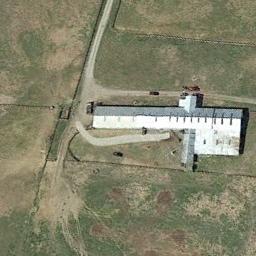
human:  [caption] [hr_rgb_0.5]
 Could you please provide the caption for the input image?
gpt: One road is next to the sparse residential .

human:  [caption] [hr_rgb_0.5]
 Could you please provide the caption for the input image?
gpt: The sparse residential is on the grass next to a road .

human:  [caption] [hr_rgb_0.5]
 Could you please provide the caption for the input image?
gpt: There are several houses on the grass, And behind them are lush woods .

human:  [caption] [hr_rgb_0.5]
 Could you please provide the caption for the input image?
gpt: A house in a sparse residential area surrounded by open spaces .

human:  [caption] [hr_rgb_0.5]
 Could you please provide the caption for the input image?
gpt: A sparse residential area with a white building on the green meadow .